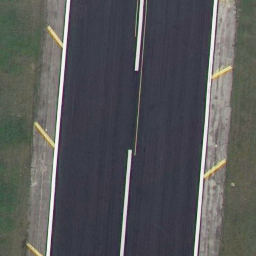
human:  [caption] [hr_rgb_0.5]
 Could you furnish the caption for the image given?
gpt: It is a straight runway with some mark lines on it .

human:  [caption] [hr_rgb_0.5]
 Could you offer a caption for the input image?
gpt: It is a straight runway with some white mark lines on it .

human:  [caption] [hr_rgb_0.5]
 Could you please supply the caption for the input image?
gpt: A straight runway with some mark lines on it .

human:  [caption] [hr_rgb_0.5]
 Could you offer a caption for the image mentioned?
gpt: There are some mark lines on the straight runway .

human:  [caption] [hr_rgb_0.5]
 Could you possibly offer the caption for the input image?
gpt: A straight runway with some white mark lines on it .